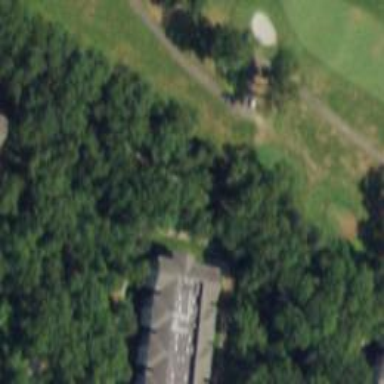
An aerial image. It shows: Golf tee.